Question: This is what I have written till now, but this does not work. The first line segment is OK, from (0,0) to (20,20) - a diagonal from top left to bottom right. But, the second line segment is not drawn as a diagonal from top right to bottom left.
I think, I don't know the semantics of this element properly.
Please tell me how to correct this ?
'''
<Path Stroke="White" StrokeThickness="3">
<Path.Data>
<GeometryGroup>
<LineGeometry StartPoint="0,0" EndPoint="20,20" />
<LineGeometry StartPoint="20,0" EndPoint="0,20" />
</GeometryGroup>
</Path.Data>
</Path>
'''
This is what it creates:-

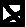
Answer: Put your path in a viewbox so it scales to the size of the button. For example
'''
<Grid>
<Button Height="23">
<Viewbox>
<Path Stroke="White" StrokeThickness="3">
<Path.Data>
<GeometryGroup>
<LineGeometry StartPoint="0,0" EndPoint="20,20" />
<LineGeometry StartPoint="20,0" EndPoint="0,20" />
</GeometryGroup>
</Path.Data>
</Path>
</Viewbox>
</Button>
</Grid>
'''
or
'''
<Grid>
<Grid.RowDefinitions>
<RowDefinition Height="Auto"/>
</Grid.RowDefinitions>
<Button HorizontalContentAlignment="Left">
<StackPanel Orientation="Horizontal">
<Viewbox>
<Path StrokeEndLineCap="Triangle" StrokeStartLineCap="Triangle"
Stroke="White" StrokeThickness="3">
<Path.Data>
<GeometryGroup>
<LineGeometry StartPoint="0,0" EndPoint="20,20" />
<LineGeometry StartPoint="20,0" EndPoint="0,20" />
</GeometryGroup>
</Path.Data>
</Path>
</Viewbox>
<TextBlock Margin="5,0,0,0" VerticalAlignment="Center" Text="Press me"/>
</StackPanel>
</Button>
</Grid>
'''